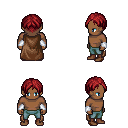
a pixel art fantasy rpg character, male body template, human, dark skin, brown cape, teal pants, brunette parted hairstyle, white cloth bracers, brown shoes, four views (front, back, left, right), 2x2 character sprite sheet, small pixel art, hard edges, no anti-aliasing